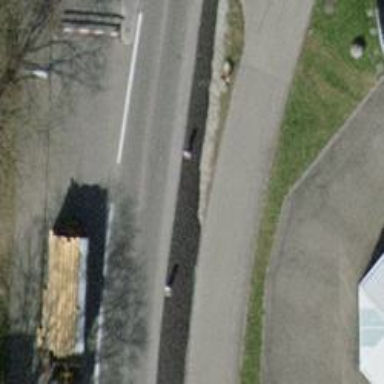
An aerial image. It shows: Bus stop with platform for public transport.